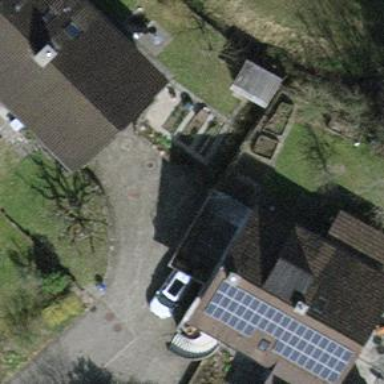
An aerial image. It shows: Detached building.